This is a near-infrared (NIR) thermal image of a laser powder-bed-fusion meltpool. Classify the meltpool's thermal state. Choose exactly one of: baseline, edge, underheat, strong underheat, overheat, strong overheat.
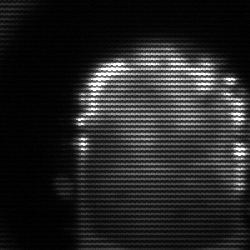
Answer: baseline